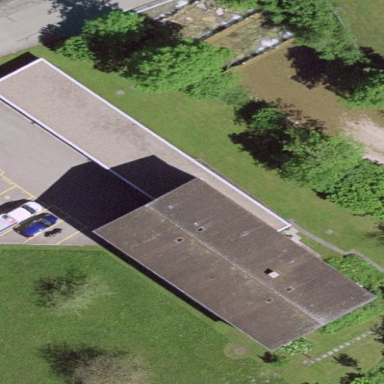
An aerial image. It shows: Group of garages.